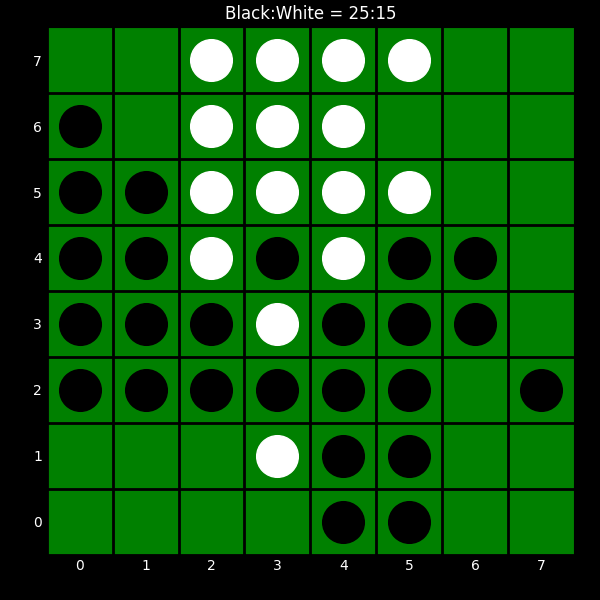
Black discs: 25
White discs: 15